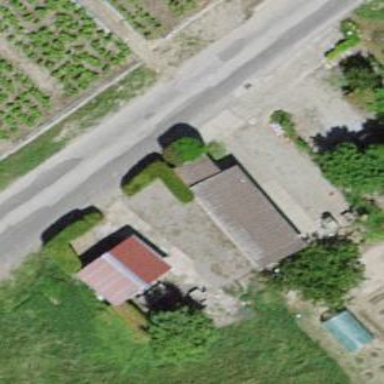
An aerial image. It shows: Shed building.